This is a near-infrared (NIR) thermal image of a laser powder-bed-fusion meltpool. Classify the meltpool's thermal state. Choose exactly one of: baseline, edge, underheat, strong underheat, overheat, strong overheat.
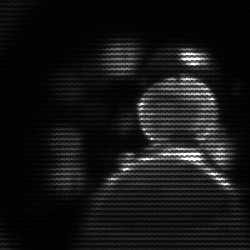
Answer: baseline